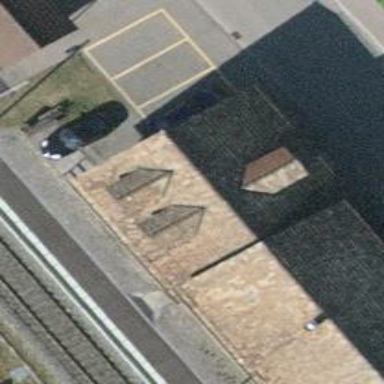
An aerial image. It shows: Train station building.